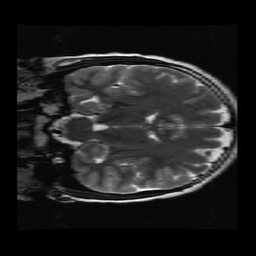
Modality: T2w
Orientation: coronal
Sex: female
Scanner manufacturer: ge
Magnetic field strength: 3 T
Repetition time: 5 s
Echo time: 0.1017 s